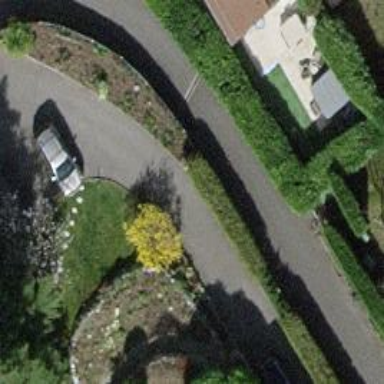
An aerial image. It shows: Hedge acting as barrier.